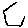
Label: hexagon